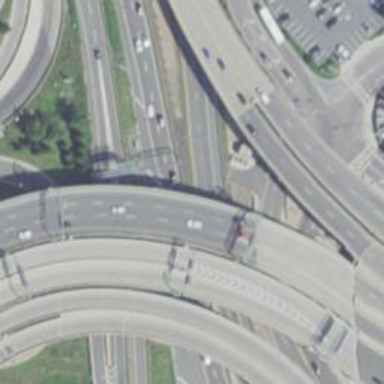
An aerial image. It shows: Bridge over motorway_link.